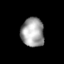
Tissue: skin
Cell type: Epithelial cells
Senescence score: 0.2733
Nuclear area (px): 651
Mean DAPI intensity: 161.92